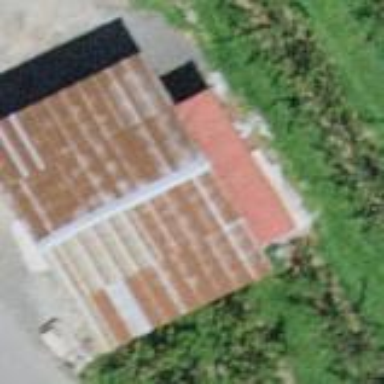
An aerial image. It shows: Warehouse building.